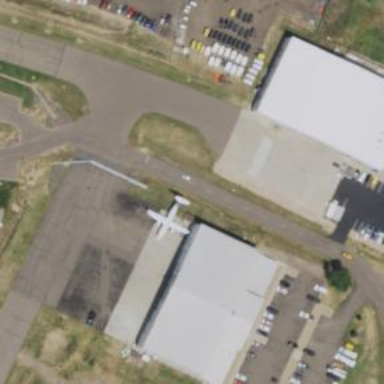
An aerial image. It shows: Hangar.